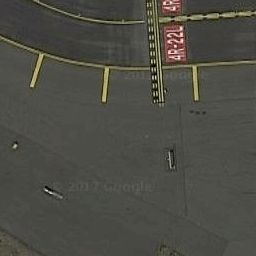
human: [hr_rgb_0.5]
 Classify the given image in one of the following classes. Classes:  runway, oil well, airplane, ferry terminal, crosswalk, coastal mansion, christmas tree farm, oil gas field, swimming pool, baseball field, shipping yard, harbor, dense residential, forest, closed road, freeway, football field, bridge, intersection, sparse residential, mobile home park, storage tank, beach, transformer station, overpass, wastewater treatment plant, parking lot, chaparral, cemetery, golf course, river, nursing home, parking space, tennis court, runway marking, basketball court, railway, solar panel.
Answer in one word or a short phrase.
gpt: runway marking